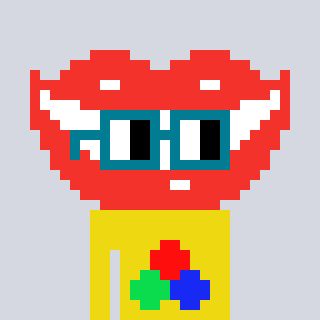
a pixel art character with square dark green glasses, a smile-shaped head and a yellow-colored body on a cool background